Question: When I installed .NET Reflector for the first time, it was as easy as unzipping it, dragging the folder to the appropriate place on my disk, and launching it. From within the UI, I was able to configure things like Windows Explorer and Visual Studio integration. This was all very nice, and I used it extensively.
Now, I can't use any of it anymore because Red Gate has decided not just to begin charging for versions of its software, but to lock out all versions. My personal feelings about that have motivated me not to upgrade to the latest version, and in fact, not to use any Red Gate software at all. Fortunately, <URL>; I'll be picking one of those.
The problem is that . I need to be able to the software so that I can ask it to remove itself from Explorer and Visual Studio before I go blindly deleting the folder from my disk. because I'm not willing to pay for it or download a new version. Instead, I get this unhelpful and now-inaccurate message:

Yes, I could probably delete the executable, and then go hacking around in the Registry myself to remove the shell integration and all of the associations. But I'd prefer not to do that. The software should provide me with a way to remove it, like all other software, especially now that it's no longer free.
So what is that way? Downloading the trial version just so that I can remove it is not a reasonable option.
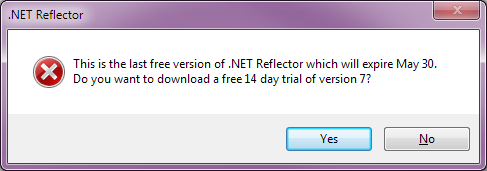
Answer: To answer your main question, if you want to get rid of Reflector you can probably just delete it: the vast majority of people don't use an installer to "install" it on their machines anyway, so deletion will do the job. If you install using the .NET Developer Bundle installer you can get rid of it in the usual way via Add/Remove Programs (WinXP) or Programs and Features (Vista, Win7, etc.).
Now, as to there being no free version of .NET Reflector...
.NET Reflector 6.8 continues to be free, and is available to all users of Reflector 4.x, 5.x, and 6.x via auto-update. It does not expire and, as of 6.8.2, does not require registration - see <URL>.
As you're obviously already aware this wasn't our original policy, but some time ago we decided we were wrong and reversed part of our charging decision. If you're interested in the background you can find out more at <URL>.
Instructions for upgrading to .NET Reflector 6.8 from previous versions can be found here:
<URL>
Basically it boils down to just click "Yes" when you're asked if you want to download the free trial of v7, and it will download and install .NET Reflector 6.8.2, which is yours, free, forever. Just to be absolutely clear: it will download a trial version of v7 - the message is incorrect - and there is no longer any need to register, as of 6.8.2, which was released on June 30th, 2011.
I hope that's useful but if you have any other questions I'll be happy to help.